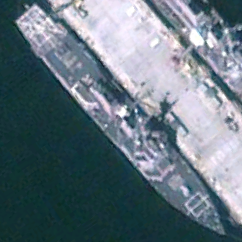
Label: destroyer